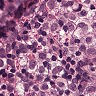
Metastatic tissue present: yes